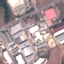
Land use / land cover: Industrial